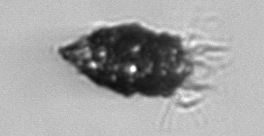
Label: Tintinnopsis